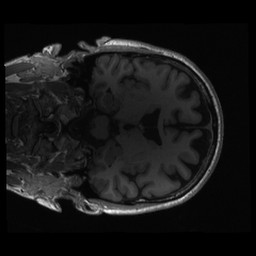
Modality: T1w
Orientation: coronal
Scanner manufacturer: siemens
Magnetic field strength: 3 T
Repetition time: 2.3 s
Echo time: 0.00279 s